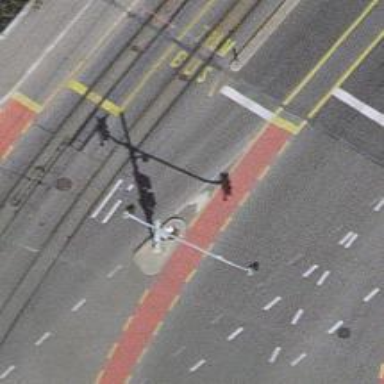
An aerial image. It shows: Public surveillance system is in place.